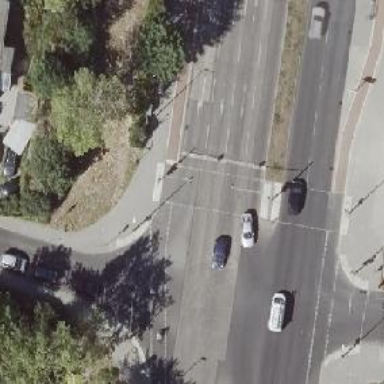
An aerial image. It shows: Crossing with traffic signals.